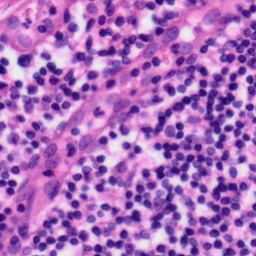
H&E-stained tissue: Tonsil